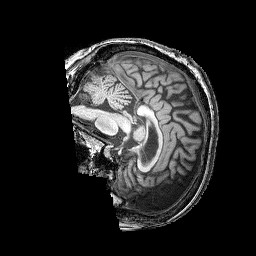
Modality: T1w
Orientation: sagittal
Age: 67
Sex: female
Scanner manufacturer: siemens
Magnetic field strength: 3 T
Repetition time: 2.25 s
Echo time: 0.00411 s